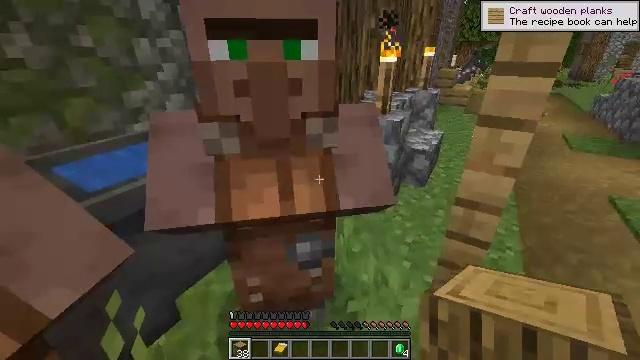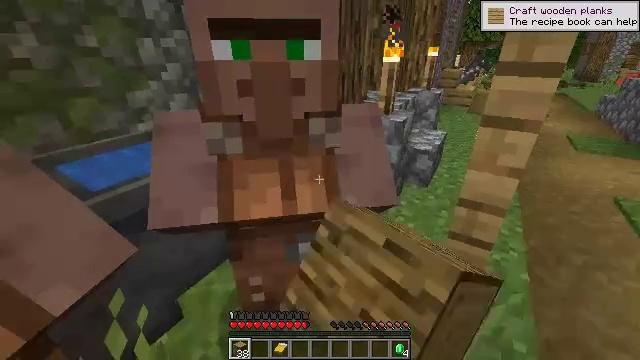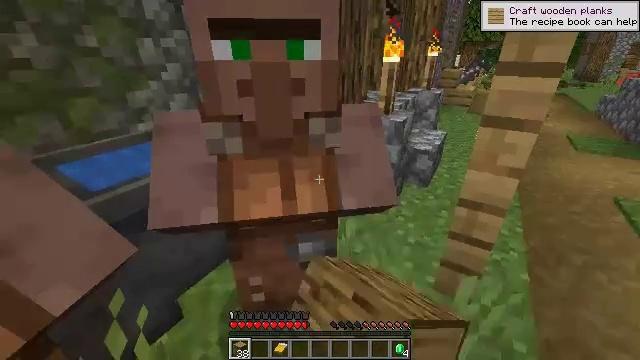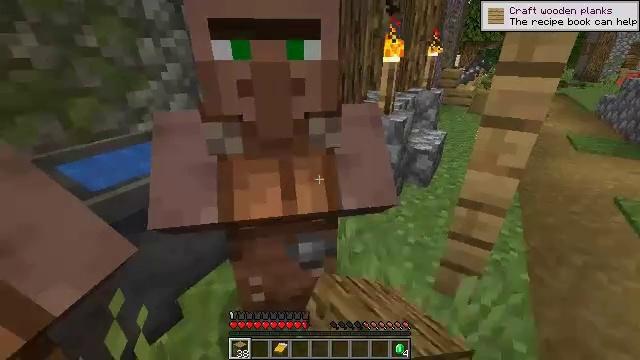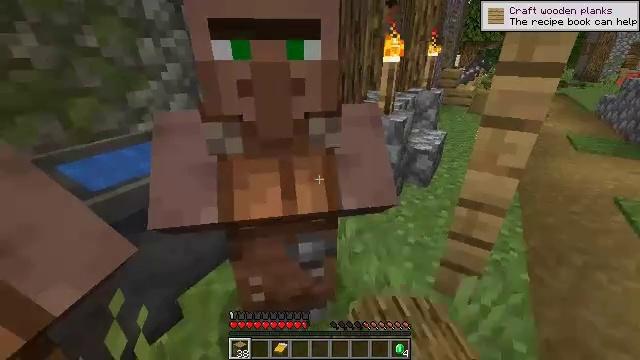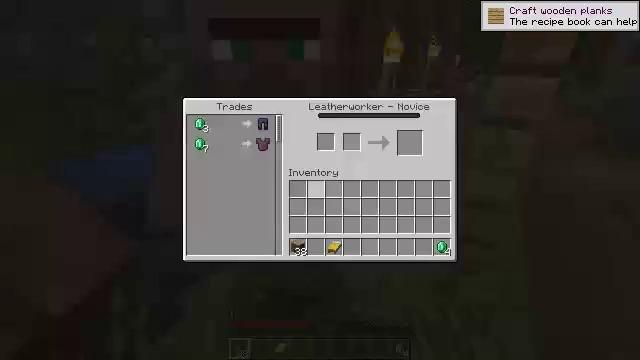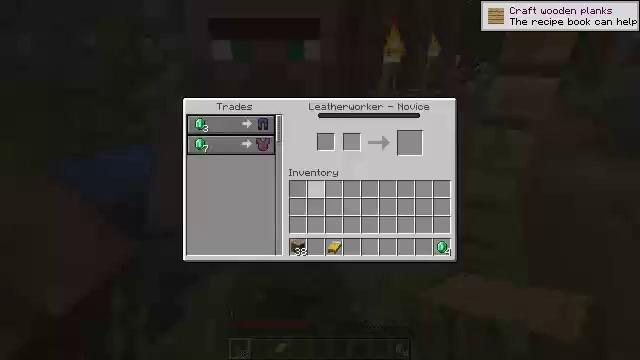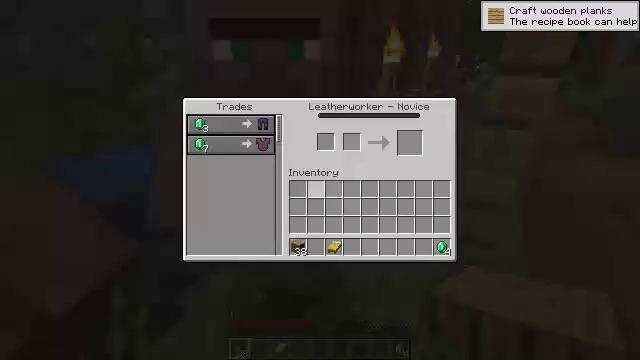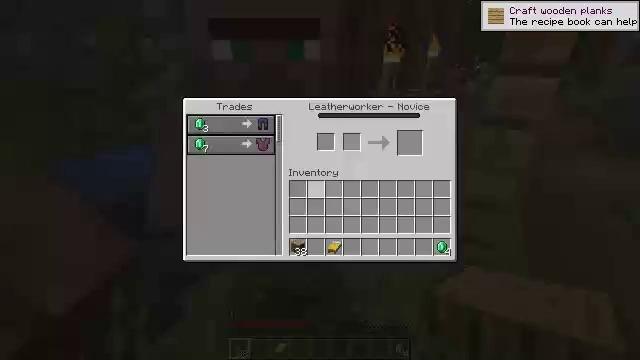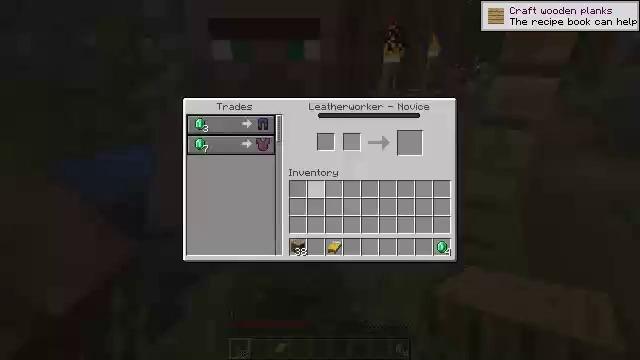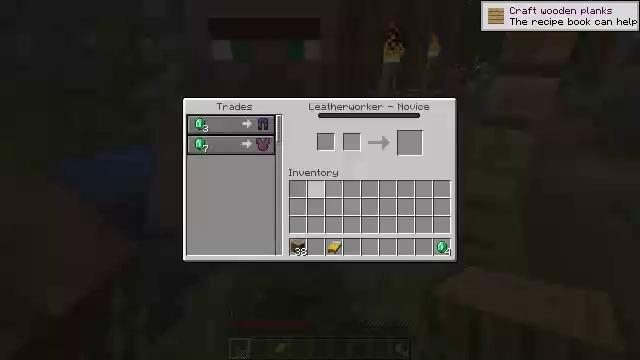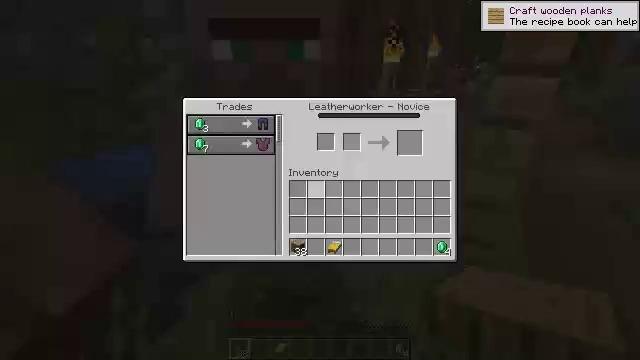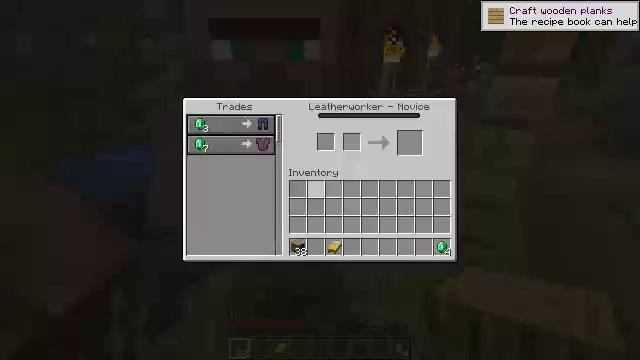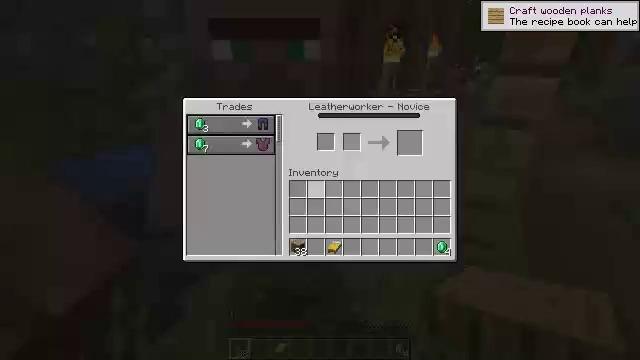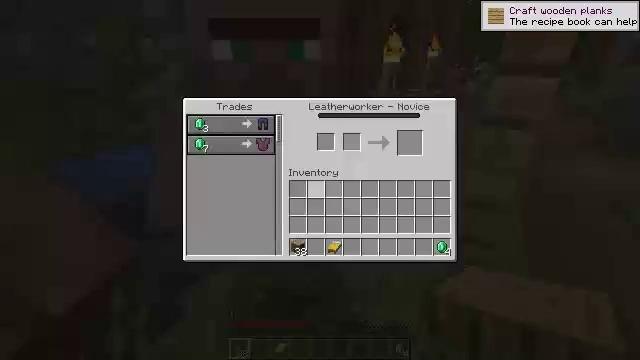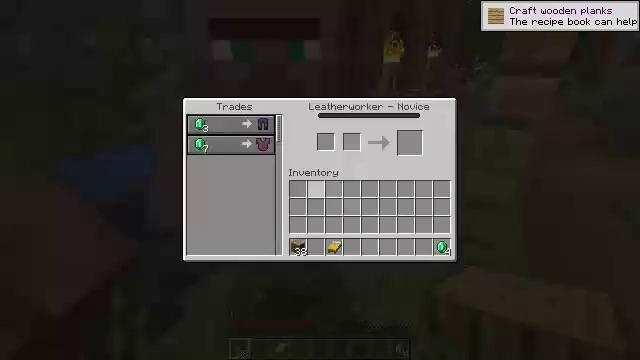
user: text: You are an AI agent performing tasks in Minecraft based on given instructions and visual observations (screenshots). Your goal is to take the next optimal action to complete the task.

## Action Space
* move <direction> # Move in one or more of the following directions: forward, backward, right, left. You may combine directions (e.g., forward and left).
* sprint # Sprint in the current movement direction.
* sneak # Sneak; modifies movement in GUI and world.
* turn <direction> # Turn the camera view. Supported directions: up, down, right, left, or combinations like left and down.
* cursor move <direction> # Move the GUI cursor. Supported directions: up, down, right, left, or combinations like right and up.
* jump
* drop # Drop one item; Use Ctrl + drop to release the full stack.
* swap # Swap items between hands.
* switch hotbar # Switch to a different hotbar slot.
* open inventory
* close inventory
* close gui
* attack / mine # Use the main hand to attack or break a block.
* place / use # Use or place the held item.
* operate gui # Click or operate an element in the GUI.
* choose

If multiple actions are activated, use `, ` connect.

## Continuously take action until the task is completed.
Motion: motion action
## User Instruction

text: Break the hay block to collect it.
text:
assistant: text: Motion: use / place
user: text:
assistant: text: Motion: use / place
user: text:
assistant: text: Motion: no_op
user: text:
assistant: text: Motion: no_op
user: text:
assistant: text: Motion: open gui
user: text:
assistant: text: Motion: no_op
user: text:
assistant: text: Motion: no_op
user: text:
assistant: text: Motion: no_op
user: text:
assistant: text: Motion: no_op
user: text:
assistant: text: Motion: no_op
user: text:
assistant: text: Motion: no_op
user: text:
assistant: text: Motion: no_op
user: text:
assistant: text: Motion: no_op
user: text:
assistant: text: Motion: no_op
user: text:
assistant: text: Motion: no_op
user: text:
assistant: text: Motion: no_op
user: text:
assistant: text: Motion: no_op
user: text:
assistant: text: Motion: no_op
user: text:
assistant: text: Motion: close gui
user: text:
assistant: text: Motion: open inventory
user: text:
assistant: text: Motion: no_op
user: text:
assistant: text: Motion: no_op
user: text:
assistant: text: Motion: no_op
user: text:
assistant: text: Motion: no_op
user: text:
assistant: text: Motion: move right, turn left
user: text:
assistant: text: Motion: move right, turn left
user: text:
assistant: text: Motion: move right, turn left
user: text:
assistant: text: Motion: move right, turn left
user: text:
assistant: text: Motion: turn left
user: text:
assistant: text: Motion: turn left